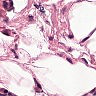
Metastatic tissue present: no